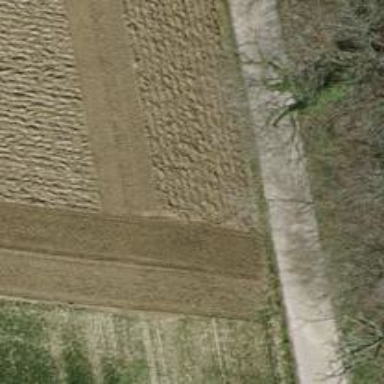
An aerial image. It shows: Concrete track with grade 1 tracktype.